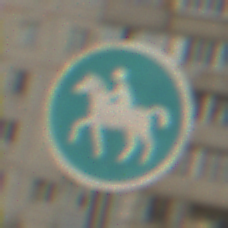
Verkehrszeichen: Reitweg
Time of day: MorningAfternoon
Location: Outdoor (Urban)
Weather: PartlyCloudy
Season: NotSpecified
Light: Natural